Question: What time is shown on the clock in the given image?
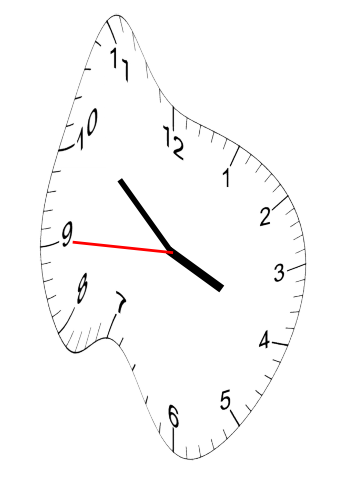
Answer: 03:51:45